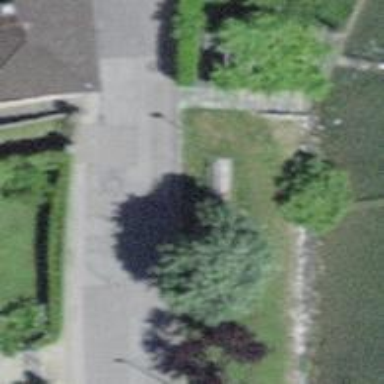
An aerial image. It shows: Bench for seating.